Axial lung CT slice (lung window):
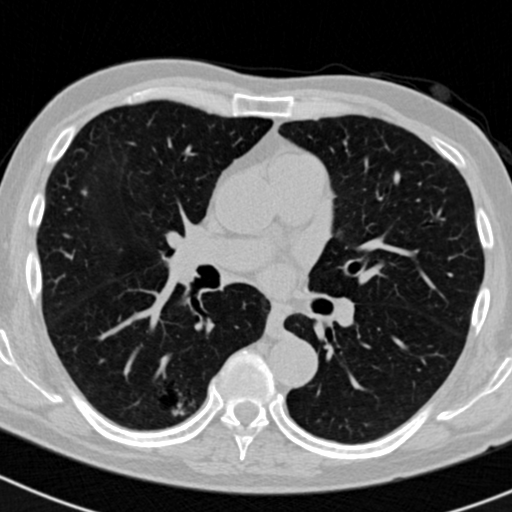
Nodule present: no